Field crop: maize
Growth stage: 2
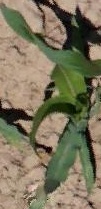
Species: maize